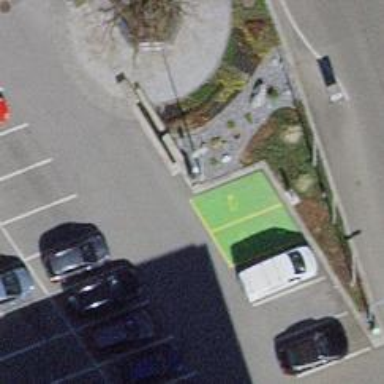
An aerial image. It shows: Charging station.